Question: New material design guidelines introduce elevated buttons which are dropping nice shadow. According to the preview SDK documentation there will be 'elevation' attribute available in new SDK. However, is there any way to achieve similar effect now?

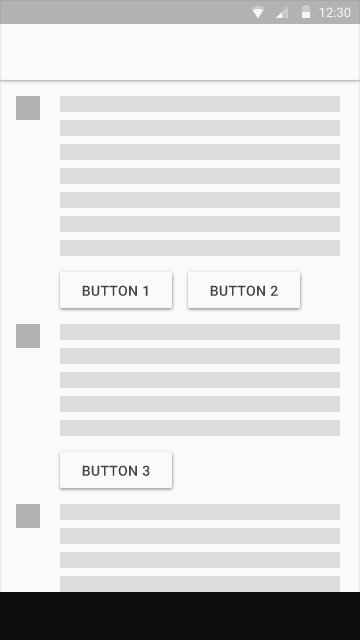
Answer: This worked for me.
Layout having
'''
<Button
xmlns:android="http://schemas.android.com/apk/res/android"
android:layout_width="@dimen/button_size"
android:layout_height="@dimen/button_size"
android:background="@drawable/circular_button_ripple_selector"
android:textAppearance="?android:textAppearanceLarge"
android:textColor="@color/button_text_selector"
android:stateListAnimator="@anim/button_elevation"/>
'''
'''
<?xml version="1.0" encoding="utf-8"?>
<selector xmlns:android="http://schemas.android.com/apk/res/android">
<item android:state_selected="true"
android:drawable="@drawable/button_selected"/>
<item android:state_pressed="true"
android:drawable="@drawable/button_pressed"/>
<item android:drawable="@drawable/button"/>
</selector>
'''
'''
<?xml version="1.0" encoding="utf-8"?>
<selector xmlns:android="http://schemas.android.com/apk/res/android">
<item
android:state_enabled="true"
android:state_pressed="true">
<objectAnimator
android:duration="@android:integer/config_shortAnimTime"
android:propertyName="translationZ"
android:valueFrom="2dip"
android:valueTo="4dip"
android:valueType="floatType" />
</item>
<item>
<objectAnimator
android:duration="@android:integer/config_shortAnimTime"
android:propertyName="translationZ"
android:valueFrom="4dip"
android:valueTo="2dip"
android:valueType="floatType" />
</item>
</selector>
'''
If you have a button in rectangular shape then you are done here. But if you have circular or oval shaped button then it would be looking like,

To remove from circular or oval shaped button add this code to your '.java' file.
'''
@Override
protected void onCreate(Bundle savedInstanceState) {
super.onCreate(savedInstanceState);
setContentView(R.layout.activity_main);
...........
int buttonSize = (int) getResources().getDimension(R.dimen.button_size);
Outline circularOutline = new Outline();
circularOutline.setOval(0, 0, buttonSize, buttonSize);
for (int i = 0; i < MAX_BUTTONS; i++) {
Button button = ......
.......
button.setOutline(circularOutline);
........
}
.....
}
'''
Angular shape removed!! Now, it would look exactly like